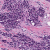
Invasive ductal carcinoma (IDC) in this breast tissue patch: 1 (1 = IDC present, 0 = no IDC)